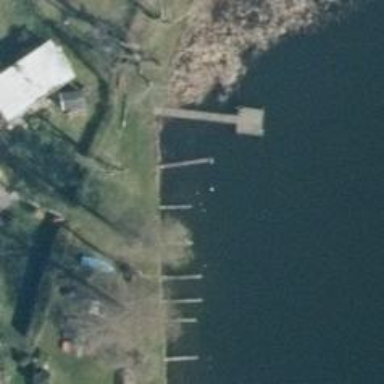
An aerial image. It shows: Man-made pier.